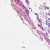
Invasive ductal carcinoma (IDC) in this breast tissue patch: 0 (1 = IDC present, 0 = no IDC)